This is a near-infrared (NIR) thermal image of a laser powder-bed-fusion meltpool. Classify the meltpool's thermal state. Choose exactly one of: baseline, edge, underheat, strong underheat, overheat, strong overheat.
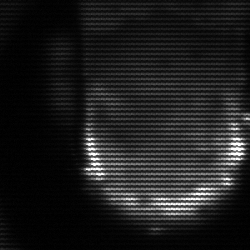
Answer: baseline